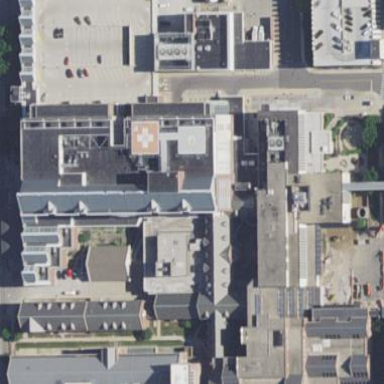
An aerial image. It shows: Hospital building.